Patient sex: M
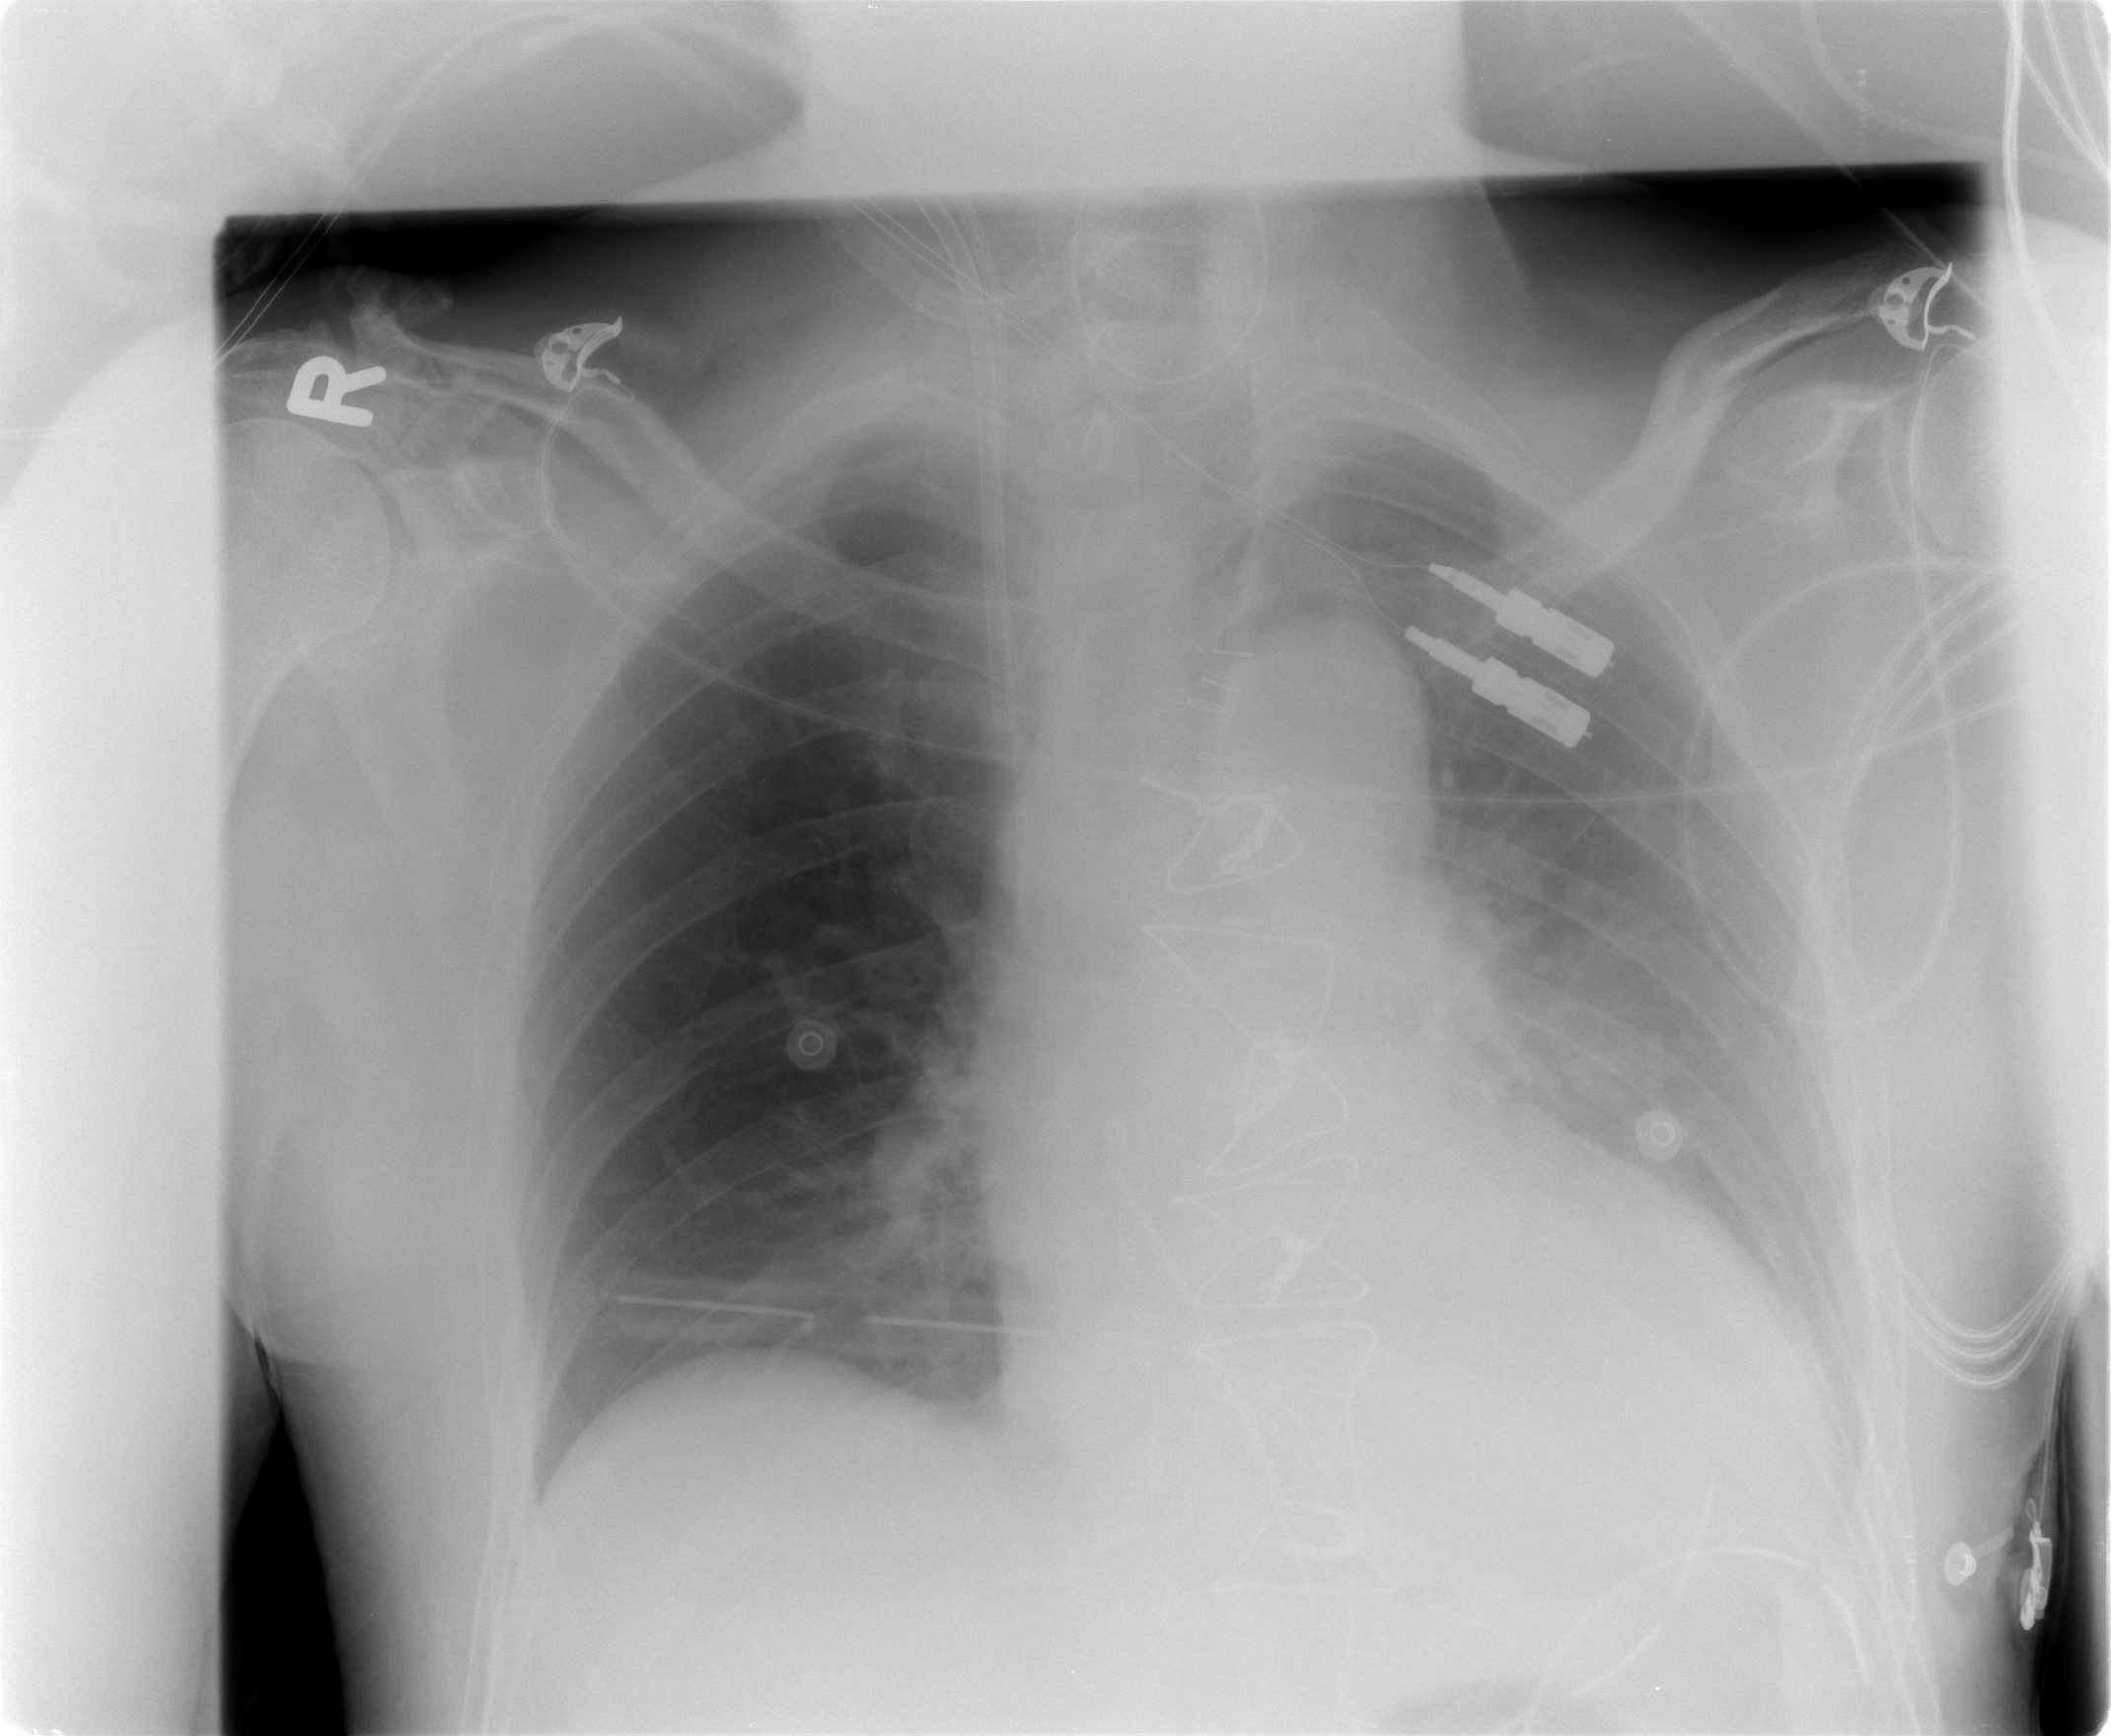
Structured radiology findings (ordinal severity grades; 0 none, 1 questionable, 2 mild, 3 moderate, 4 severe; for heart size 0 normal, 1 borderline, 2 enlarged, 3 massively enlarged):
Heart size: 1
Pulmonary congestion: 0
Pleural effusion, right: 0
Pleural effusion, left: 2
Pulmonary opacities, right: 0
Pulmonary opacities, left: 0
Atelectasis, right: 0
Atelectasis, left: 1